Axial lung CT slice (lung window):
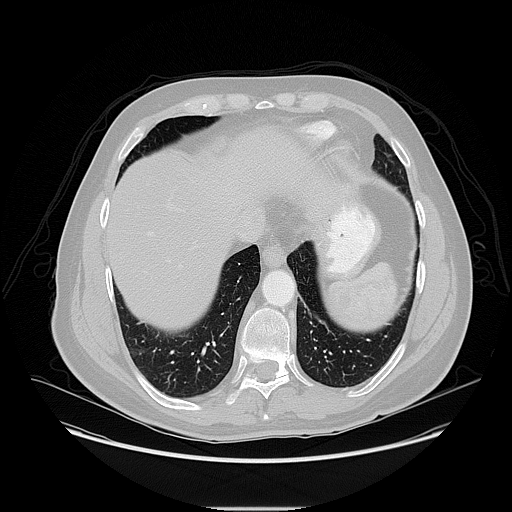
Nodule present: no